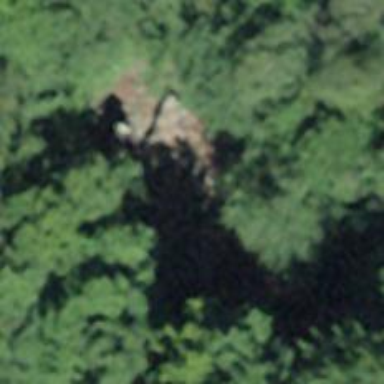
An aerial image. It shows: Ruins of historic building.